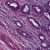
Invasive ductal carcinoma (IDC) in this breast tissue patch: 1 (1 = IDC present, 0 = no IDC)